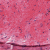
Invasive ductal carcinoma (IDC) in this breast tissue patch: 0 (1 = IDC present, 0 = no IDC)